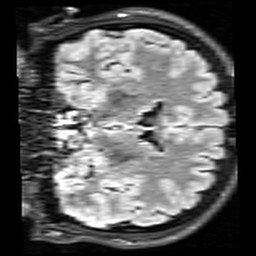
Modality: FLAIR
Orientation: coronal
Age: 19
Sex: female
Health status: healthy
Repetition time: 12 s
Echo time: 0.095 s